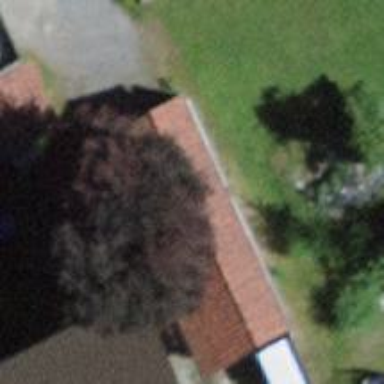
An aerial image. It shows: View of roof of building.